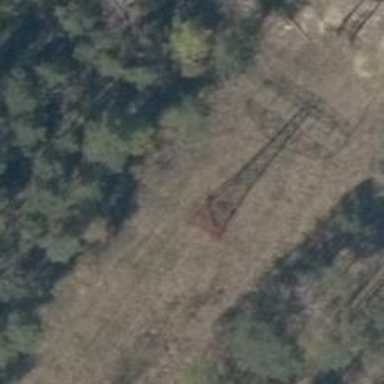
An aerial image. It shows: Power tower.